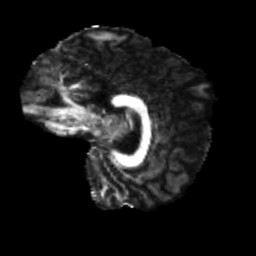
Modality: FA
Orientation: sagittal
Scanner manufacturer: siemens
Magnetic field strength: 3 T
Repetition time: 4 s
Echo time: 0.0594 s